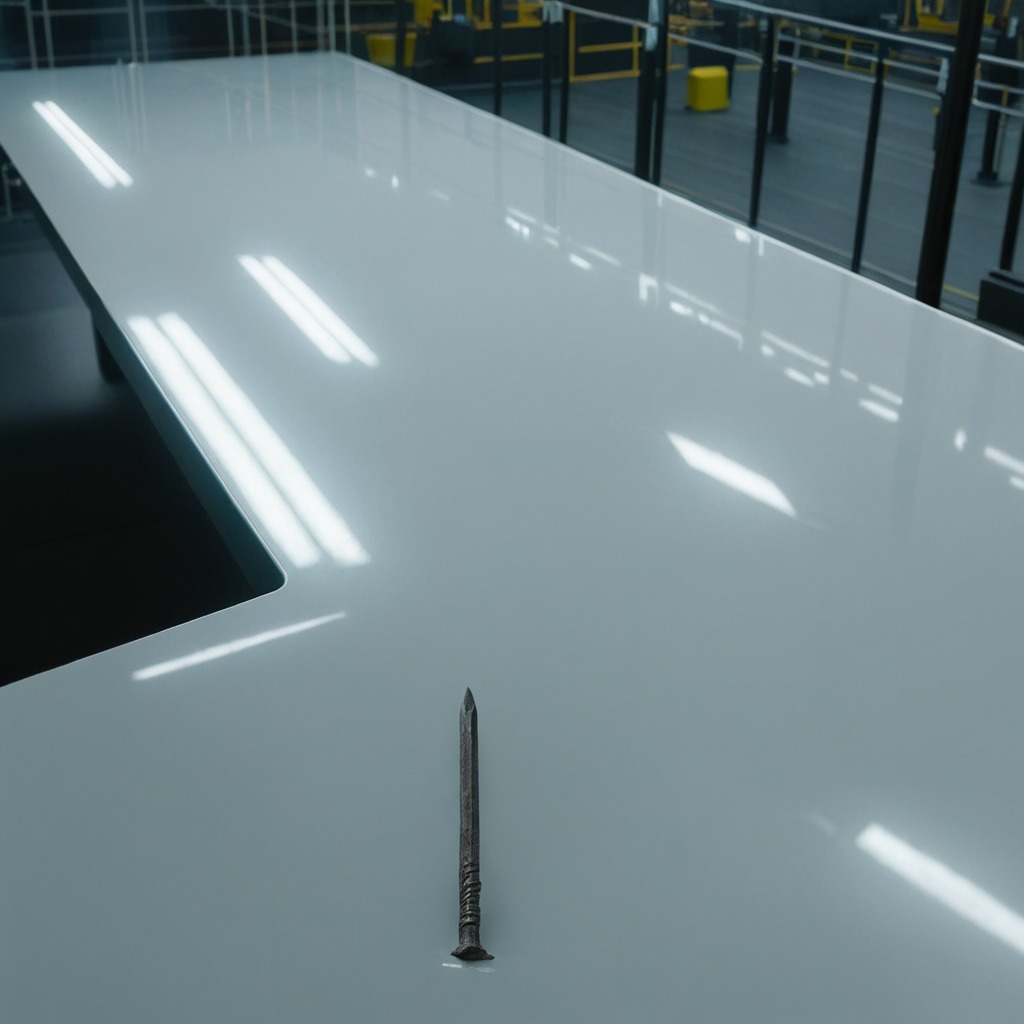
An iron nail is lying on a table in a ship maintenance bay.